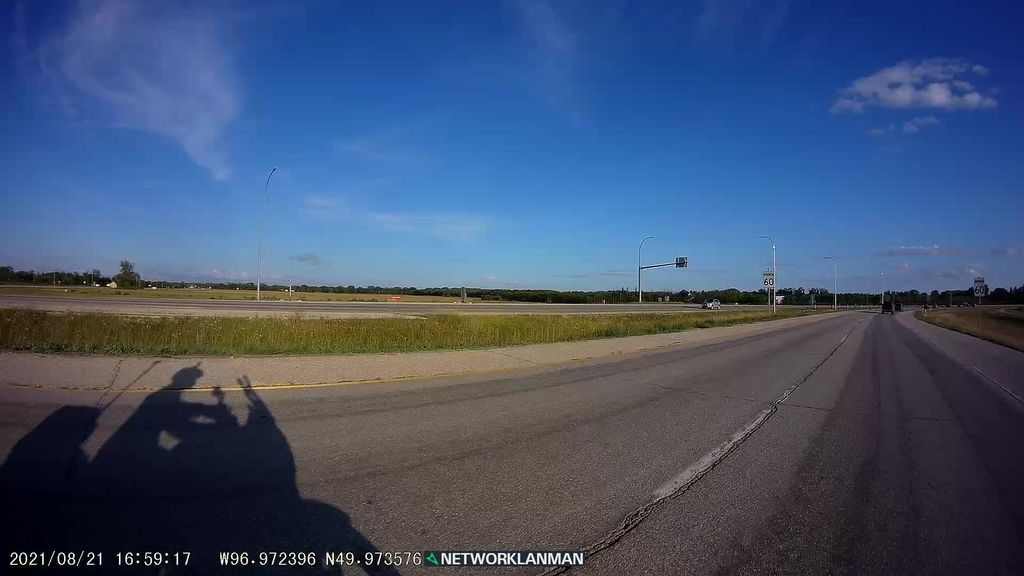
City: winnipeg